Interaction volume radius: 5 \u00c5
Interaction volume height: 10 \u00c5
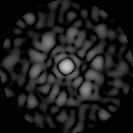
Disorder parameter: 0.7856